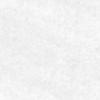
Label: no_change